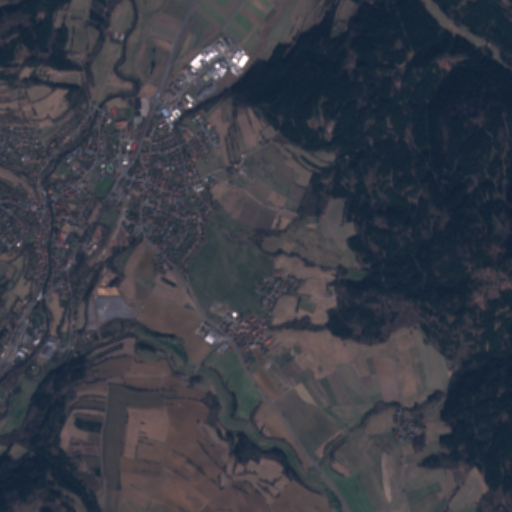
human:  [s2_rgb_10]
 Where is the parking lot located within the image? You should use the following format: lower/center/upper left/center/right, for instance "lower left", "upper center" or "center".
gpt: The parking lot is located in the upper of the image.
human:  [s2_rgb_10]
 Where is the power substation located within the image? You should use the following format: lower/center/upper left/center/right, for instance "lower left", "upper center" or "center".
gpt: The power substation is located in the upper center of the image.
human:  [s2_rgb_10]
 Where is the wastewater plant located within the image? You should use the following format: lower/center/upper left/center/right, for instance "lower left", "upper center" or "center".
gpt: The wastewater plant is located in the lower left of the image.
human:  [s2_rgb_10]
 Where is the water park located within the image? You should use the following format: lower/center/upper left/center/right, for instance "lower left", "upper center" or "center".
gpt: The water park is located in the upper left of the image.
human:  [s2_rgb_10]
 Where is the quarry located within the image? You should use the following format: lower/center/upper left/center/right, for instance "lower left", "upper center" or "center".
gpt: There is no quarry in the image.